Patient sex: M
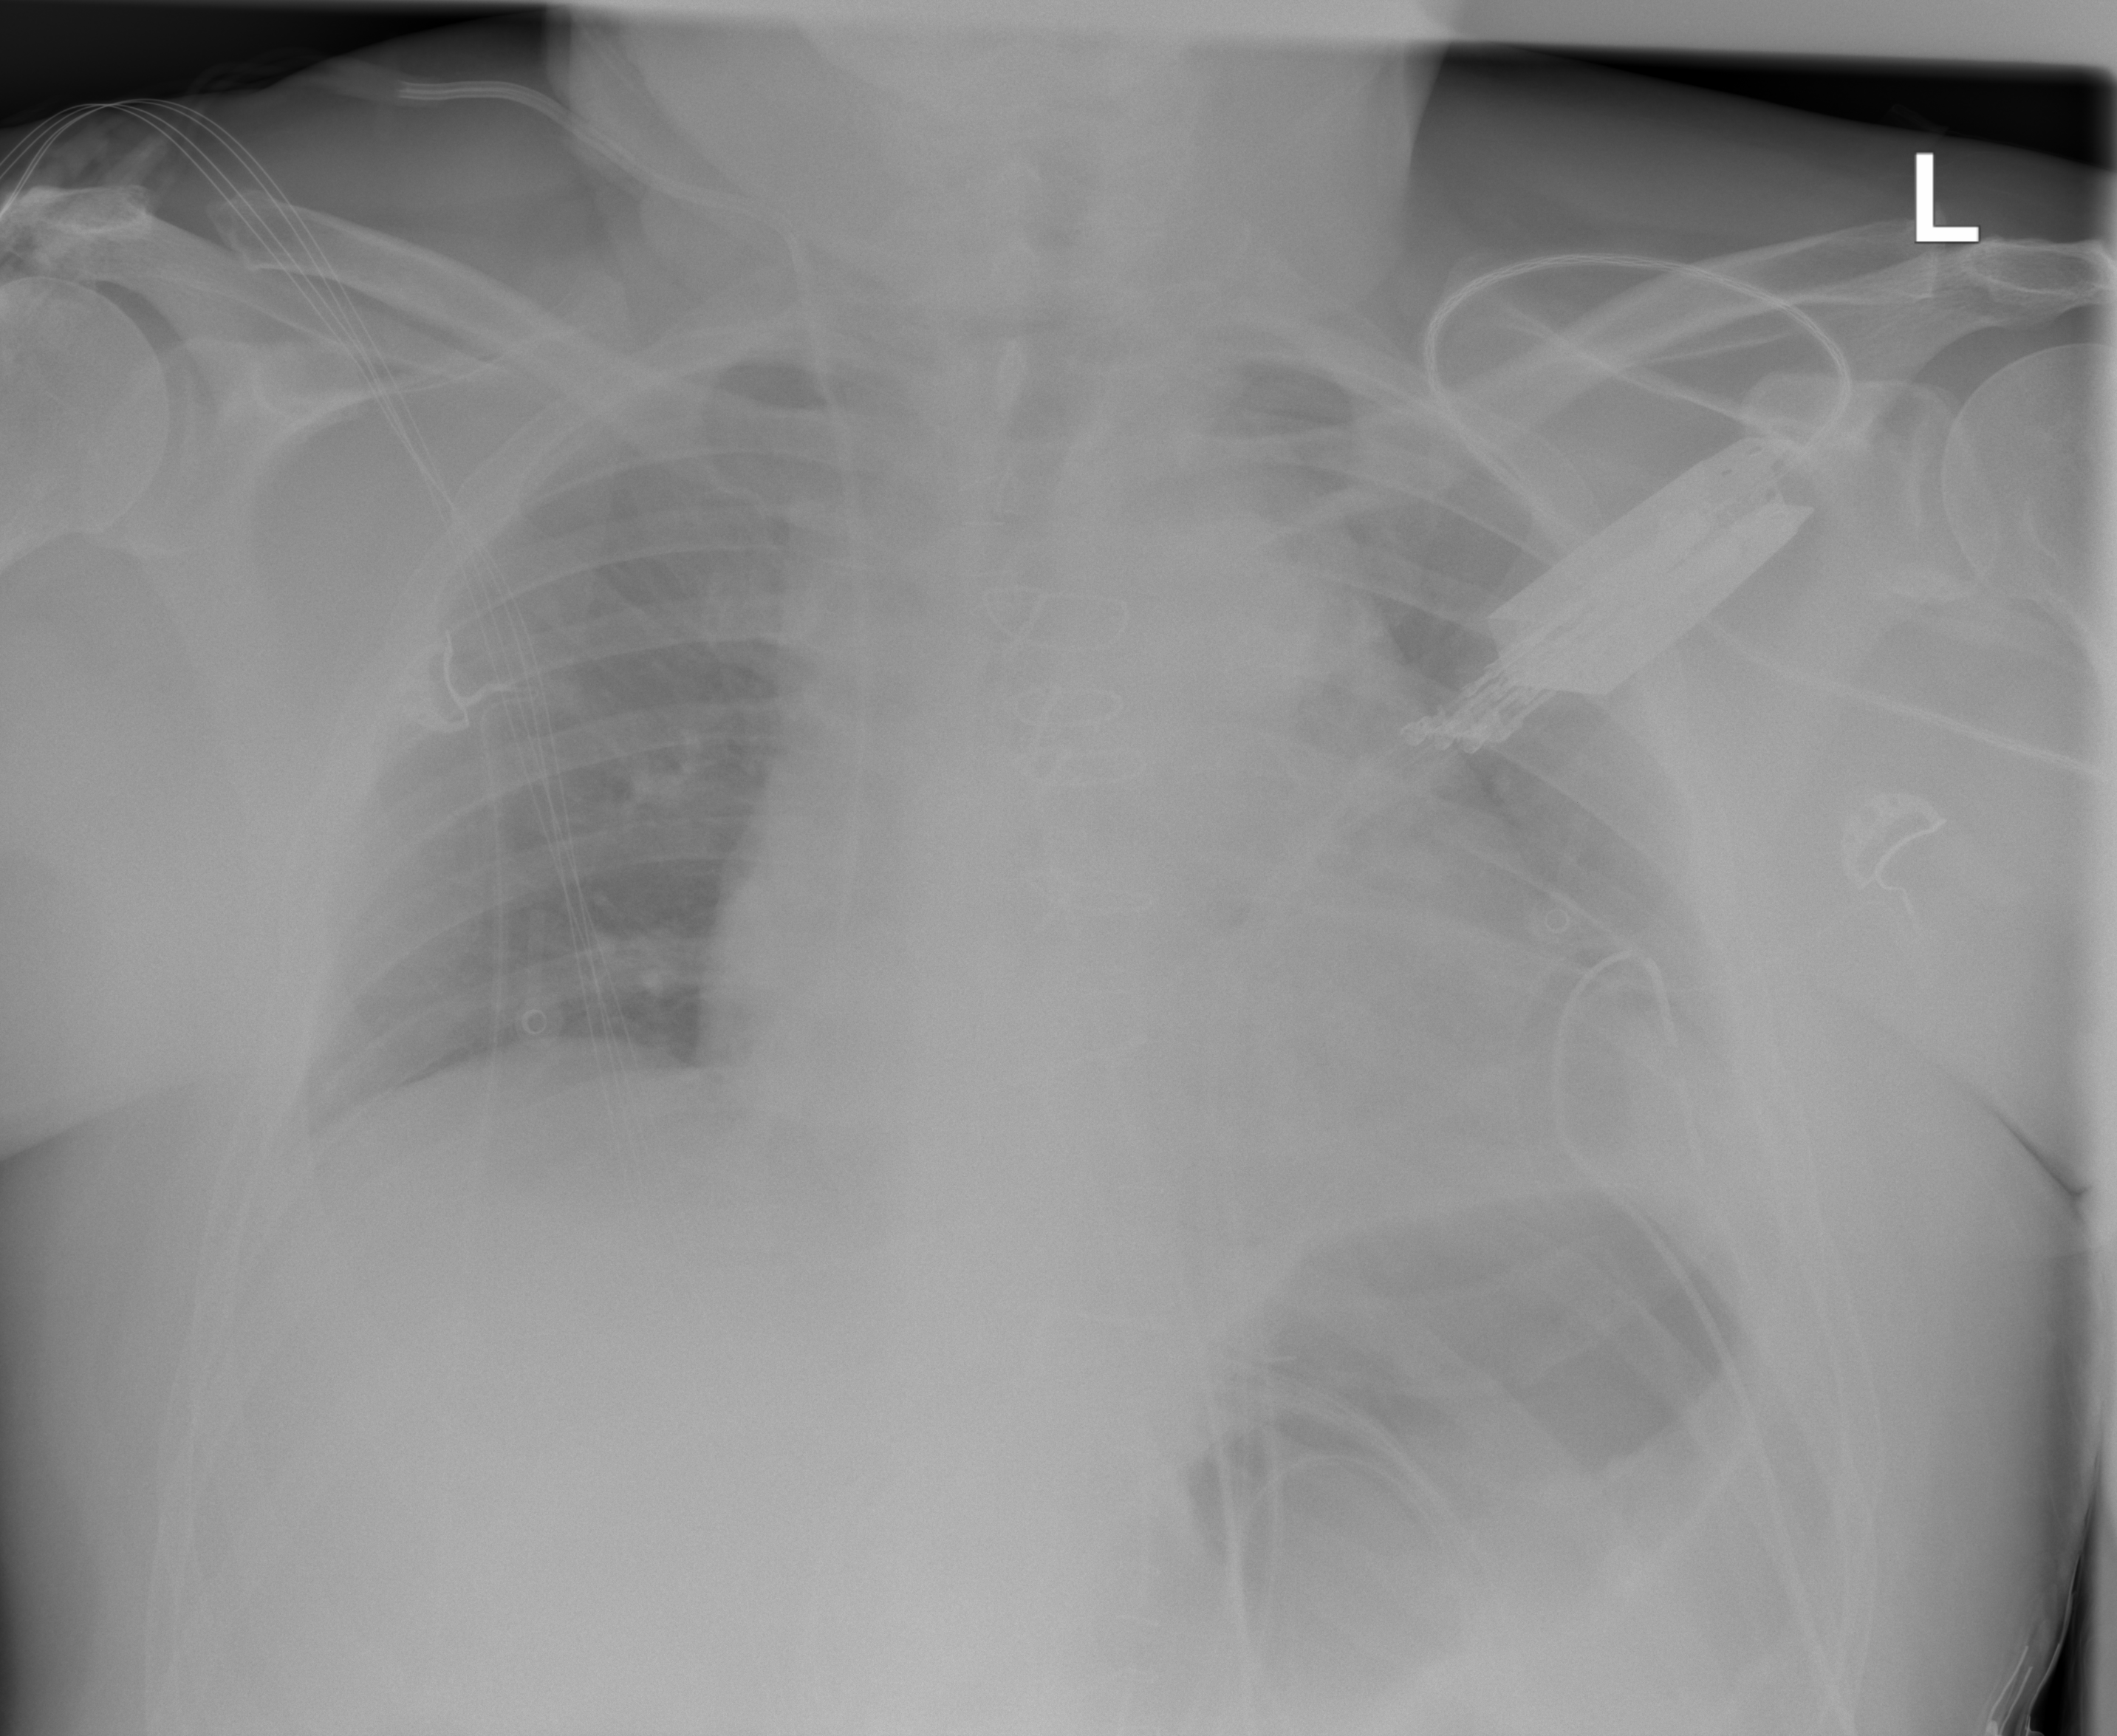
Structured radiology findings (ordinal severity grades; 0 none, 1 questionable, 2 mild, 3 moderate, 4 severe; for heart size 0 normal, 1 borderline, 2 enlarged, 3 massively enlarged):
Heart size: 2
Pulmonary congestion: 0
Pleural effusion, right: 0
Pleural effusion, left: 2
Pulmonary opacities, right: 0
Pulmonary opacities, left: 0
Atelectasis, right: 0
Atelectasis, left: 2